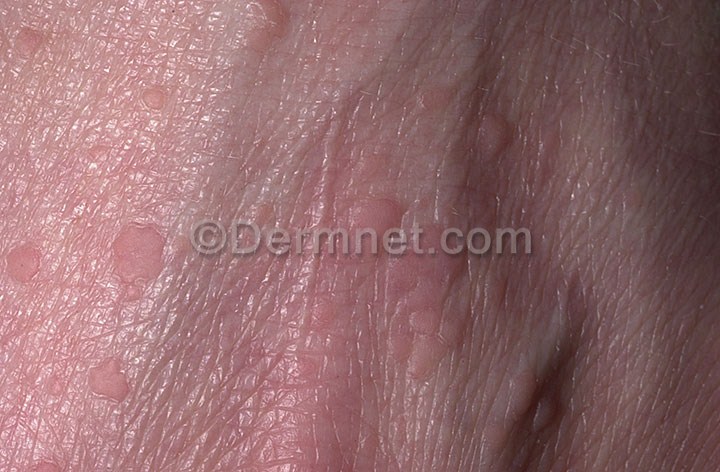
Disease: Warts Molluscum and other Viral Infections